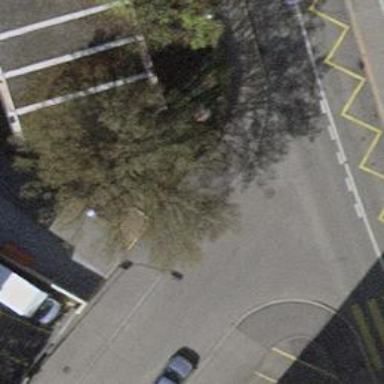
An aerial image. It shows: Kerb barrier.